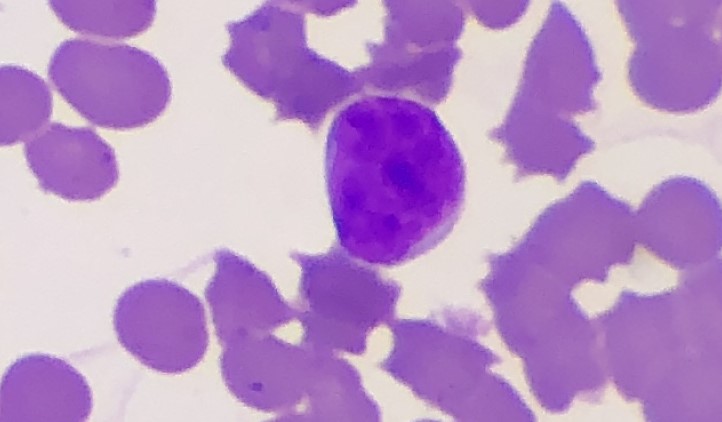
White blood cell type: Lymphocyte